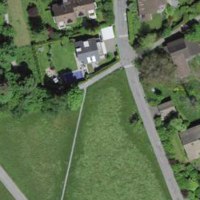
EUNIS habitat code: 24
Species observed at this site:
Clinopodium vulgare
Centranthus ruber
Ajuga reptans
Erithacus rubecula
Pyrrhula pyrrhula
Circaea lutetiana
Lamium galeobdolon